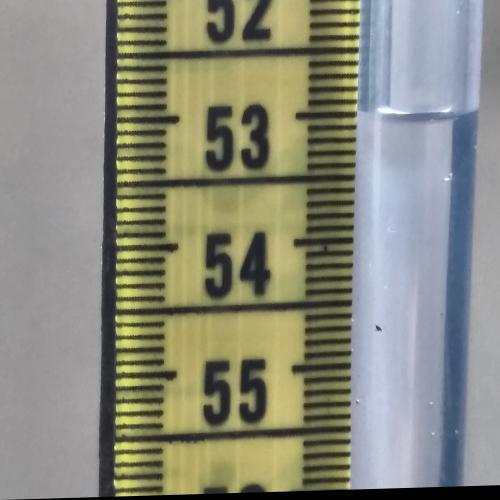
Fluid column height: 53.0 cm